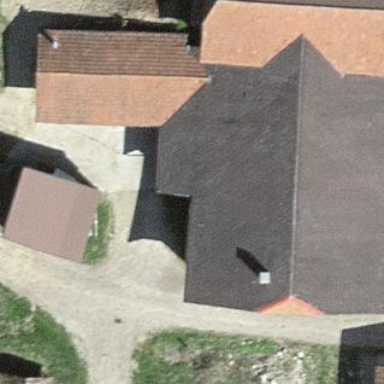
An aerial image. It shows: Farm building.